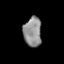
Tissue: prostate
Cell type: T cells
Senescence score: 0.3606
Nuclear area (px): 516
Mean DAPI intensity: 143.932